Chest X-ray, AP view. Patient: 33 years old, sex M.
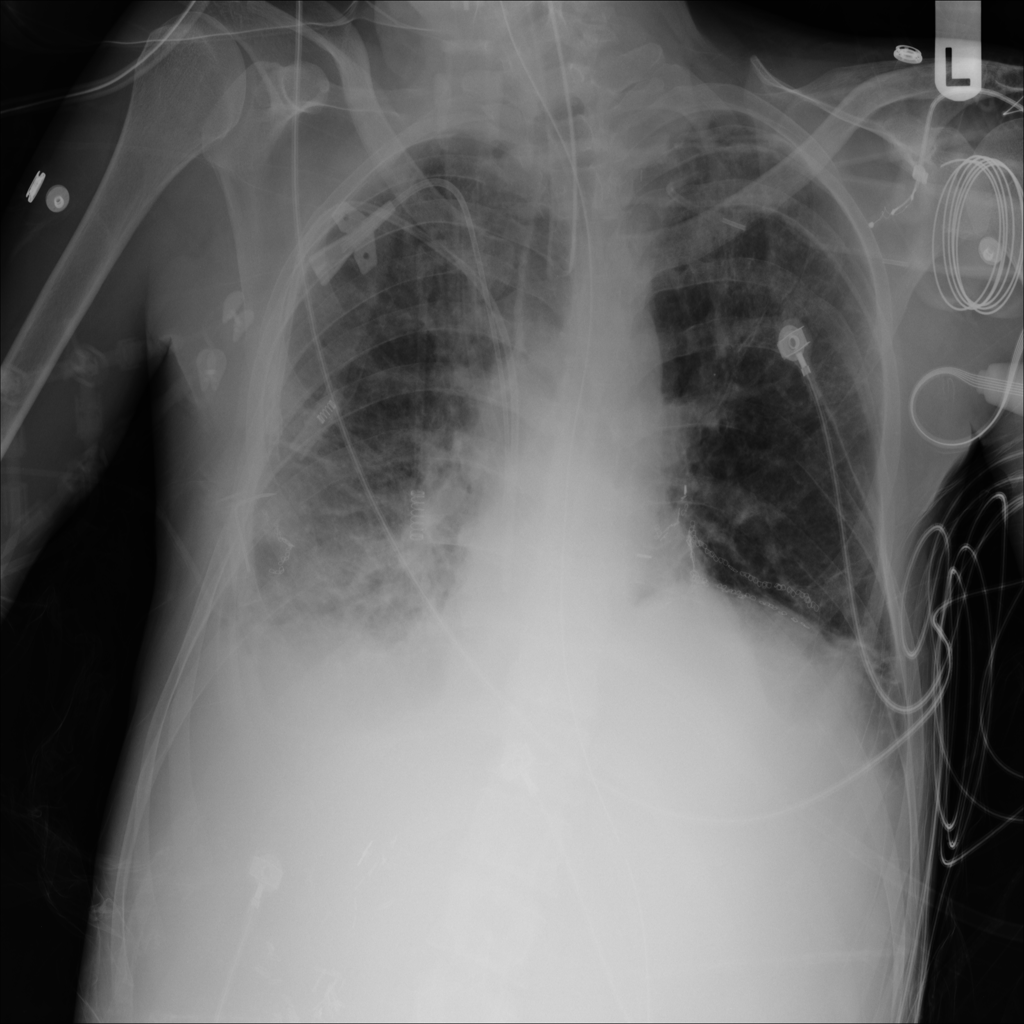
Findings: Edema, Effusion, Pneumonia